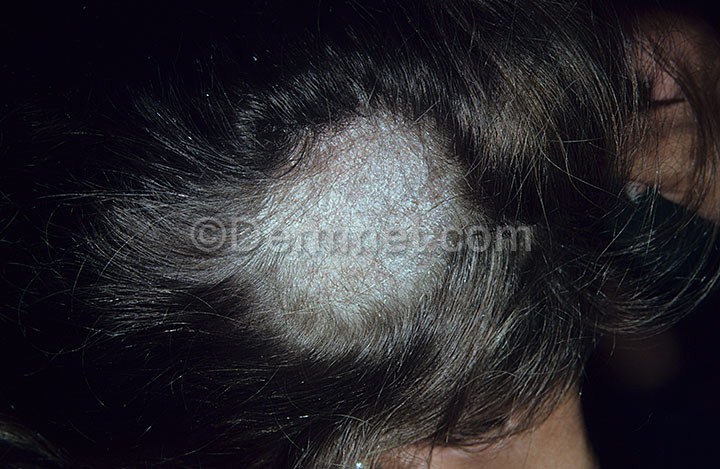
Disease: Tinea Ringworm Candidiasis and other Fungal Infections